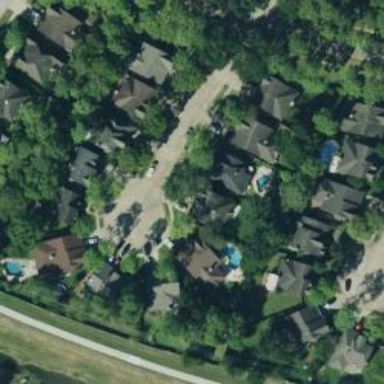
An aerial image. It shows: Residential road.